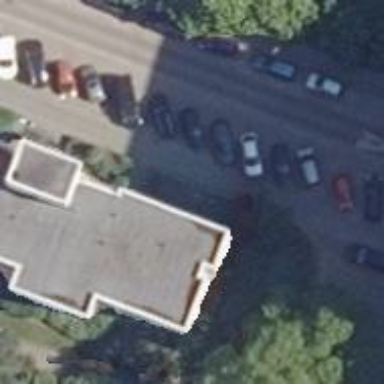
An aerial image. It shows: Residential building with apartments. It has flat roof.